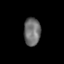
Tissue: lung
Cell type: Epithelial cells
Senescence score: 0.2325
Nuclear area (px): 455
Mean DAPI intensity: 111.699